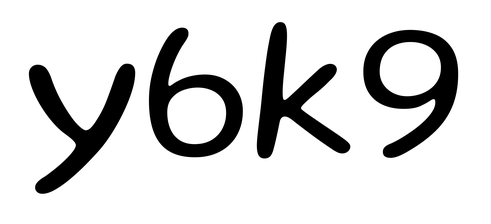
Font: Gluten_Light